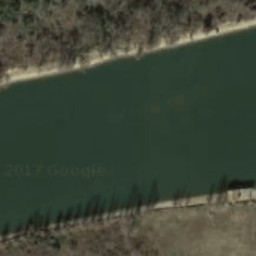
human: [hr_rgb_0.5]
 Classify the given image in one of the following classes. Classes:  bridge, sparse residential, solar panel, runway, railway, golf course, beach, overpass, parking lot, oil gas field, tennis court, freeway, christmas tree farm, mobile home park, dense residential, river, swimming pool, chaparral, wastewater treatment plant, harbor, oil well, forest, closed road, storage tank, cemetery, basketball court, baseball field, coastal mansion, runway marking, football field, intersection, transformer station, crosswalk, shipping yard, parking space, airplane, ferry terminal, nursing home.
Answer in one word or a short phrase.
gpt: river